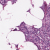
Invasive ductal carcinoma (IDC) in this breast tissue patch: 1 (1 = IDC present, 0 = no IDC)